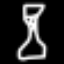
Label: hourglass